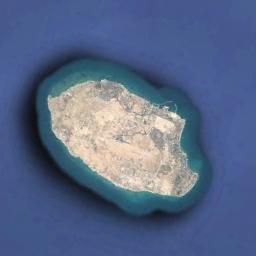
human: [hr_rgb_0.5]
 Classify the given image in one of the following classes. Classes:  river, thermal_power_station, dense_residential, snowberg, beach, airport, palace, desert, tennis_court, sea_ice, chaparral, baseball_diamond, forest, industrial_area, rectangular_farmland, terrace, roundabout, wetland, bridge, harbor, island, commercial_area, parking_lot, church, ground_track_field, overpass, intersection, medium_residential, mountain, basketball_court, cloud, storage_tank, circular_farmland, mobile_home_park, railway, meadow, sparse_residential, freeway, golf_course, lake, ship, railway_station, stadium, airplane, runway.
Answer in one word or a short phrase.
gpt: island